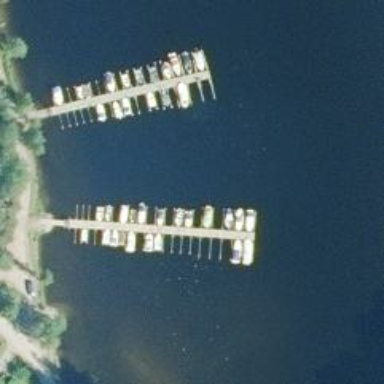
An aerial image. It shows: Pier with mooring facilities.